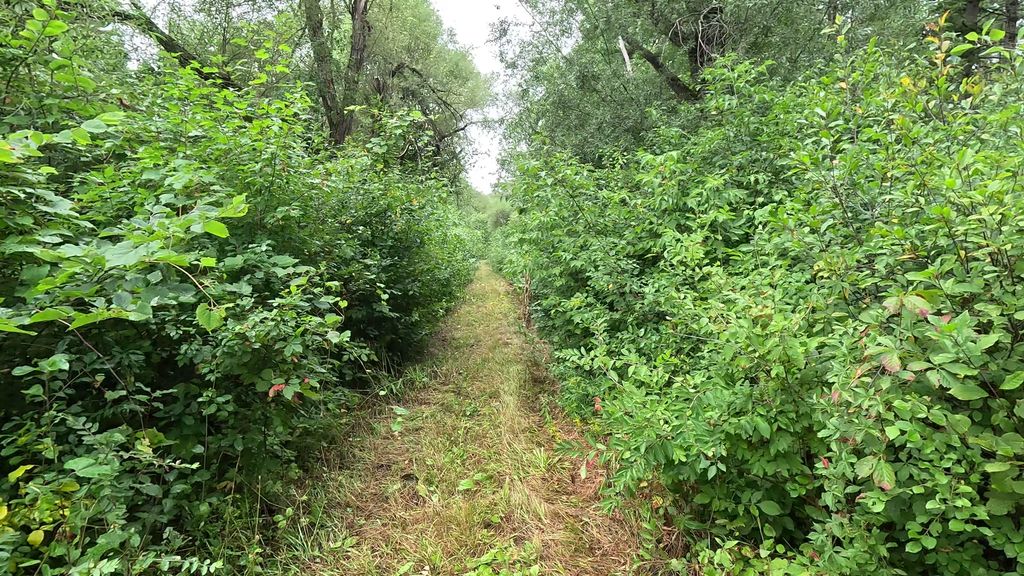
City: ottawa-gatineau